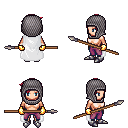
a pixel art fantasy rpg character, female body template, human, light skin, white cape, magenta pants, ruby red pixie cut hairstyle, chain hood, gold gloves, metal boots, spear, four views (front, back, left, right), 2x2 character sprite sheet, small pixel art, hard edges, no anti-aliasing